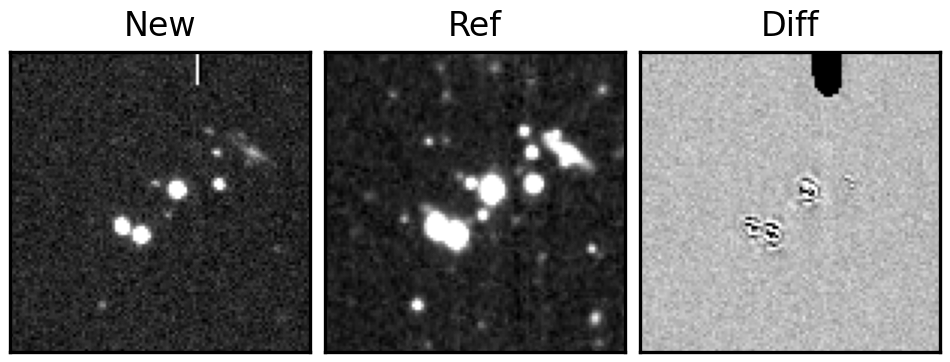
Label: bogus